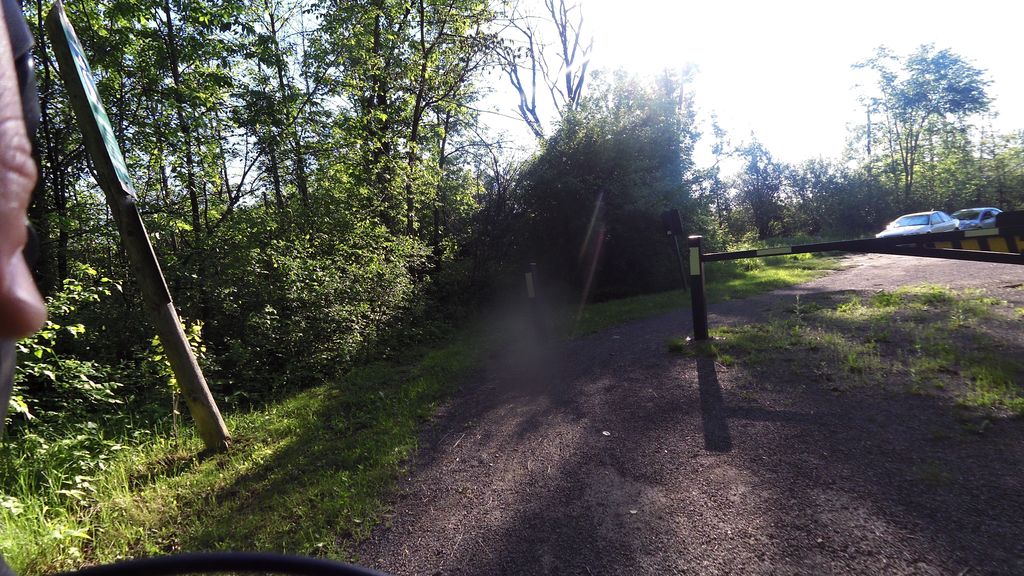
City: ottawa-gatineau